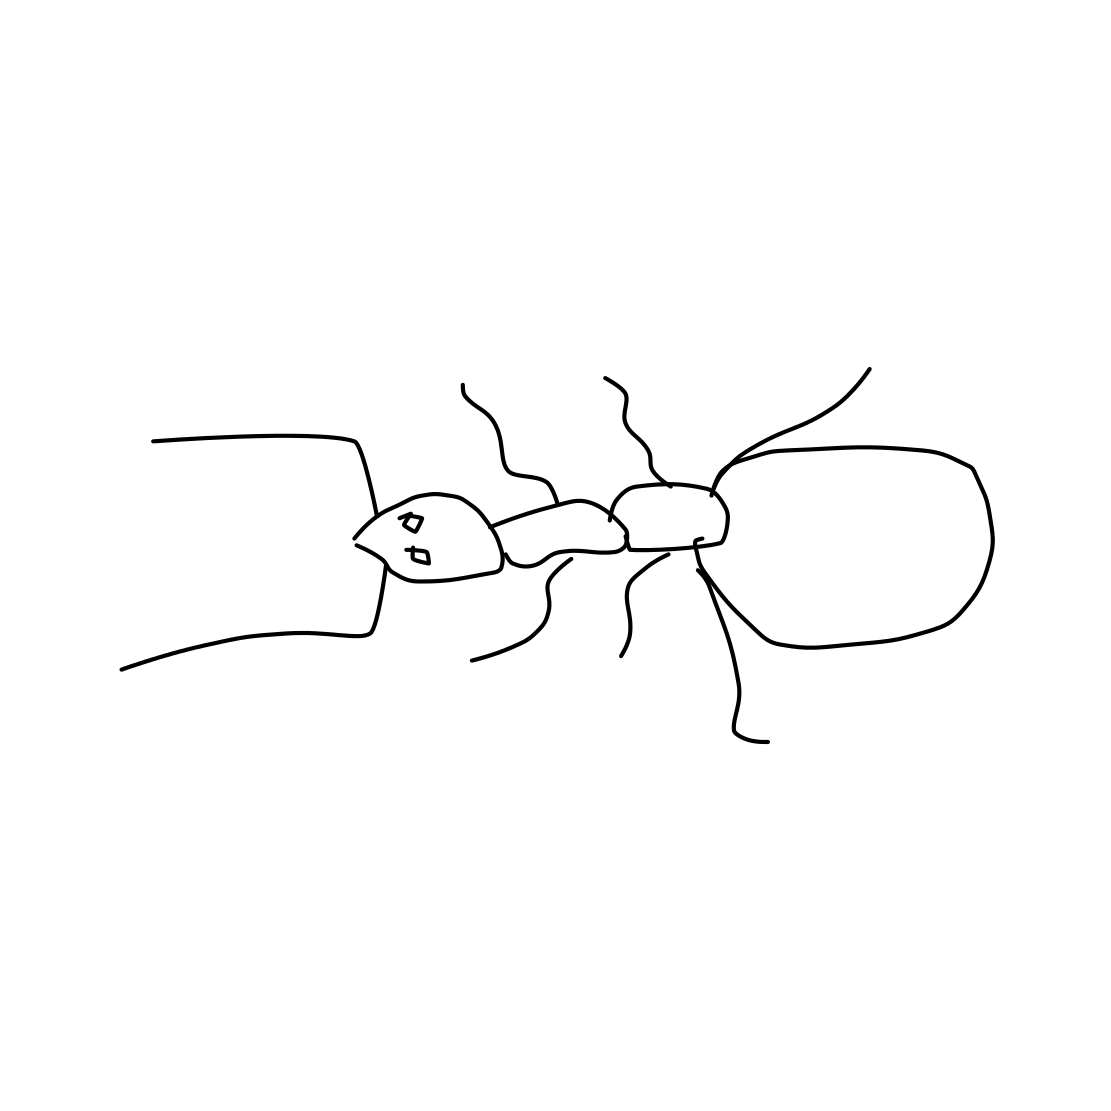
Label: ant